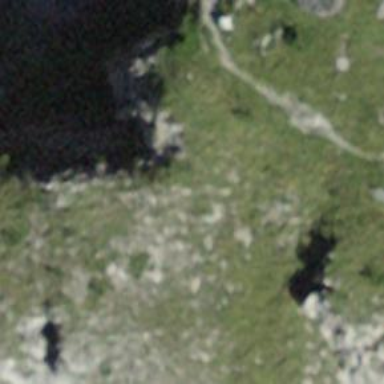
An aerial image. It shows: Natural cliff.